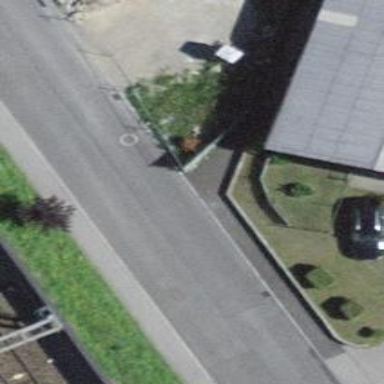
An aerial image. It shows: Traffic calming table.